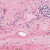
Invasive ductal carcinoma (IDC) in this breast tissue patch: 0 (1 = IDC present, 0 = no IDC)